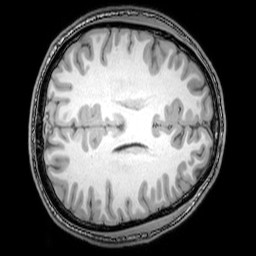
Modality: T1w
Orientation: axial
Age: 22
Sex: male
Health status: healthy
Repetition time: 0.081 s
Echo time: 0.037 s